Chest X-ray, PA view. Patient: 14 years old, sex F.
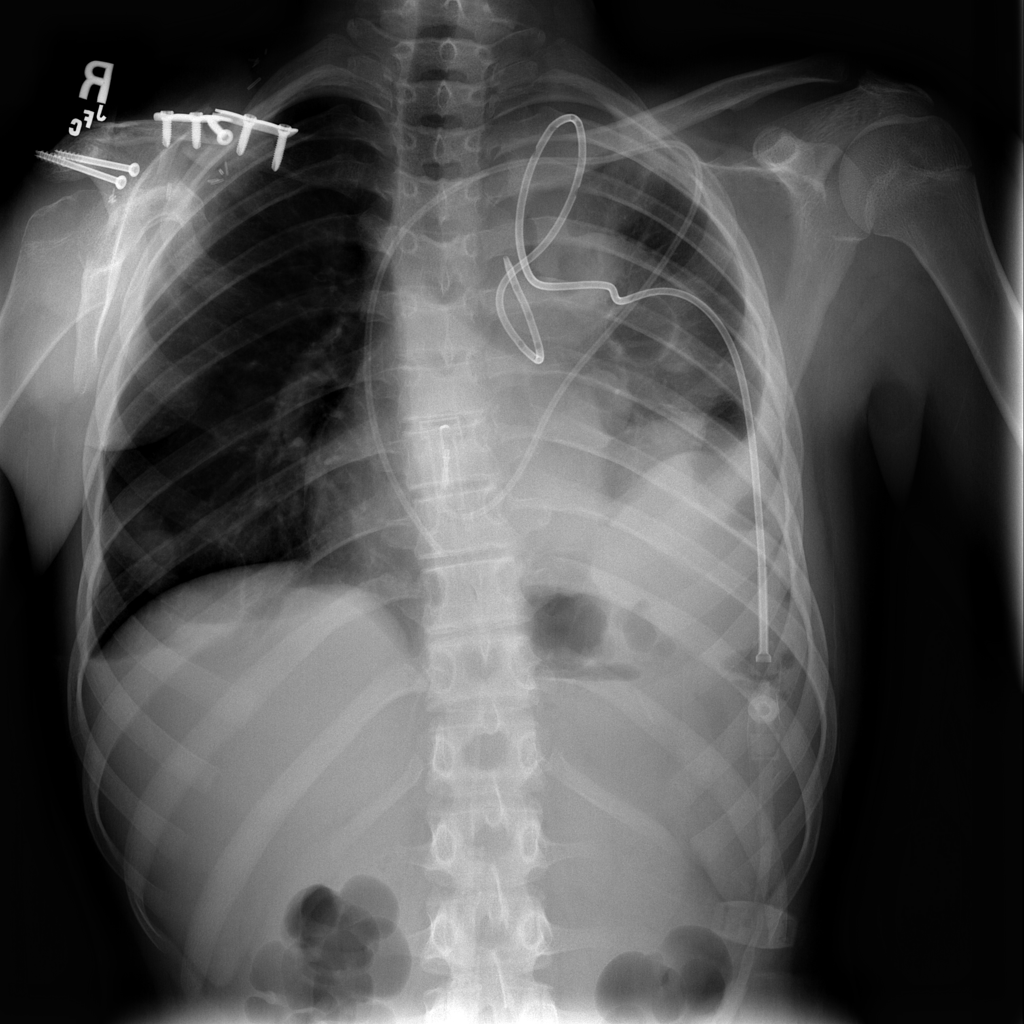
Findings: Effusion, Mass